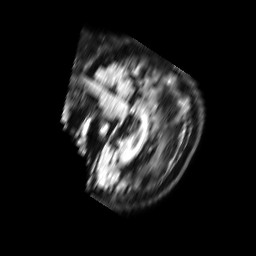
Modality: FLAIR
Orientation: sagittal
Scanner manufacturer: philips
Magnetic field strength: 1.5 T
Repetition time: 6 s
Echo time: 0.1027 s